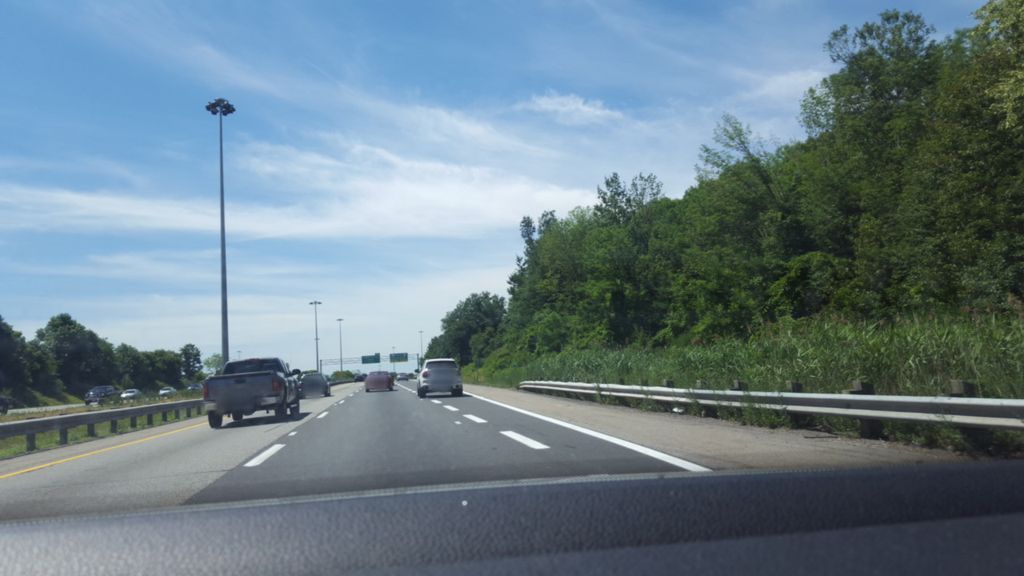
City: hamilton